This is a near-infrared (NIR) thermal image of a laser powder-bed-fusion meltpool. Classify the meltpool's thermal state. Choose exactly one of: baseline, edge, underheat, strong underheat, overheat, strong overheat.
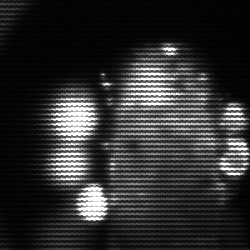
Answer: strong underheat